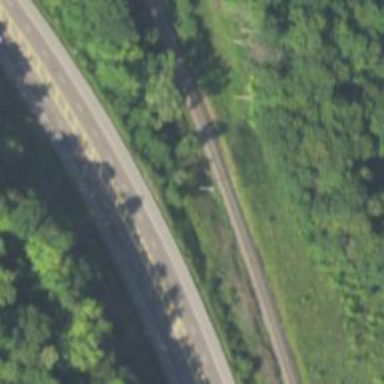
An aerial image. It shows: Trunk highway with expressway features.